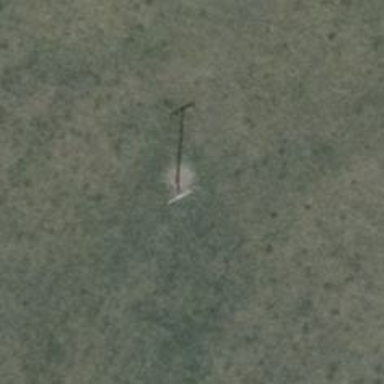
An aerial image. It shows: Power pole.